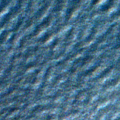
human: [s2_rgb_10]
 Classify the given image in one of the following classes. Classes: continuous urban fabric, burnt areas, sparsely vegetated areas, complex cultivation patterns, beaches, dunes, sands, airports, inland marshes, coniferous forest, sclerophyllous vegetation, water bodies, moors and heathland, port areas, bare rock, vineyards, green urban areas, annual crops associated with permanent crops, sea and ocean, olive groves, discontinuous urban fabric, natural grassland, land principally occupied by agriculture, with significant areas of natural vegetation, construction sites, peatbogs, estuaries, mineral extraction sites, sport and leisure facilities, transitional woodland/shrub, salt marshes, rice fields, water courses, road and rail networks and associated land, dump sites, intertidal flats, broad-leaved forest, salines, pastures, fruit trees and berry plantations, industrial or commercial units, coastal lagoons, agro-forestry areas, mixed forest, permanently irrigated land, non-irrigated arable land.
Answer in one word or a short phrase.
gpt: sea and ocean